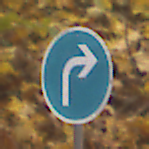
Verkehrszeichen: VorgeschriebeneFahrtrichtungRechts
Umgebung: Outdoor, Nature
Tageszeit: MorningAfternoon
Wetter: Overcast
Licht: Natural
Jahreszeit: Autumn
Kontrast: LowContrast